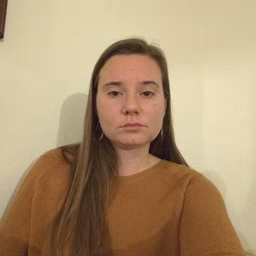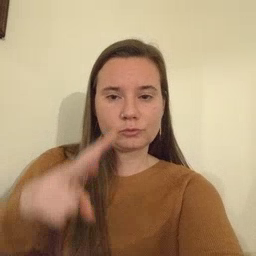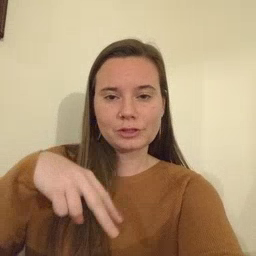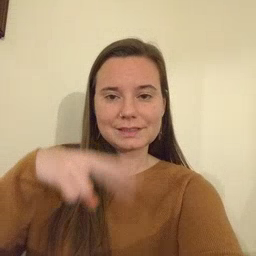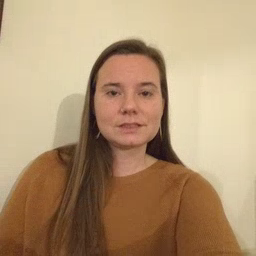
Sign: read